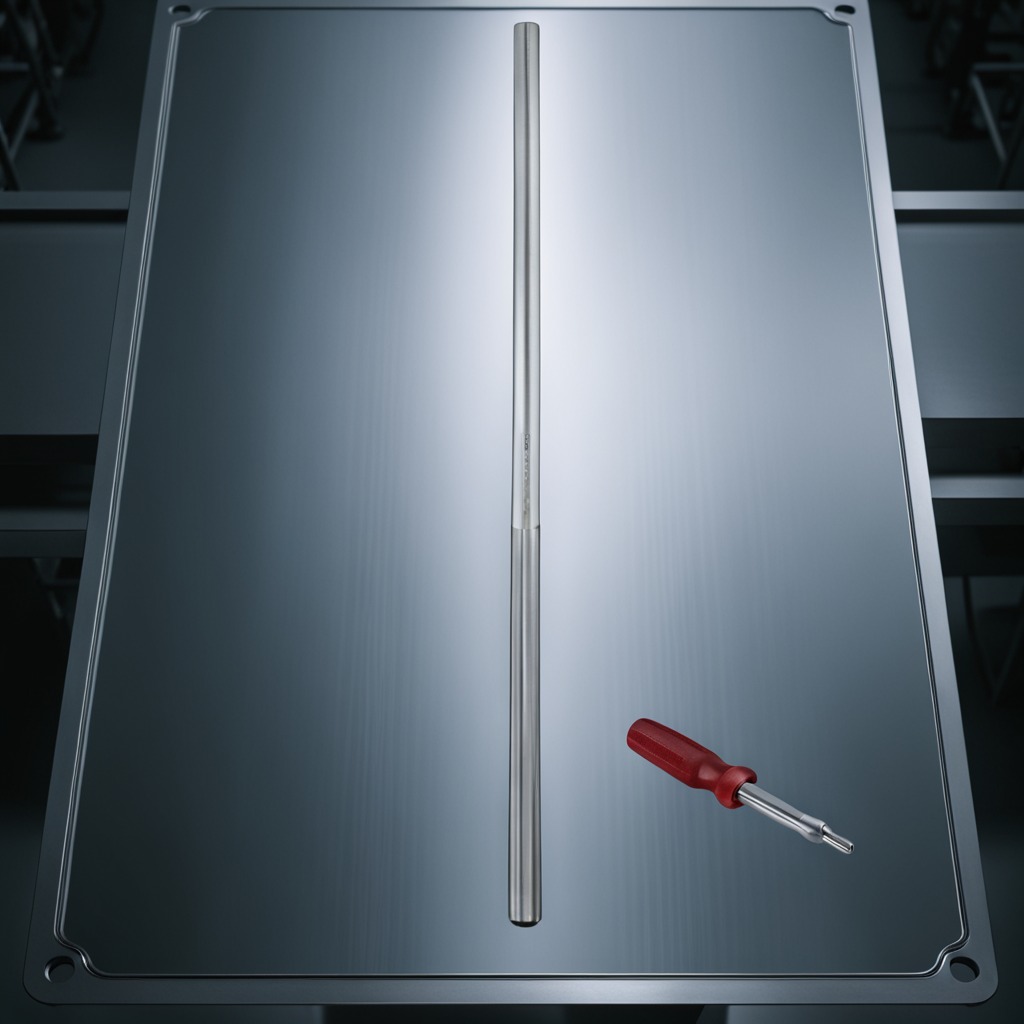
A screwdriver is lying on the metal table.